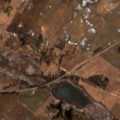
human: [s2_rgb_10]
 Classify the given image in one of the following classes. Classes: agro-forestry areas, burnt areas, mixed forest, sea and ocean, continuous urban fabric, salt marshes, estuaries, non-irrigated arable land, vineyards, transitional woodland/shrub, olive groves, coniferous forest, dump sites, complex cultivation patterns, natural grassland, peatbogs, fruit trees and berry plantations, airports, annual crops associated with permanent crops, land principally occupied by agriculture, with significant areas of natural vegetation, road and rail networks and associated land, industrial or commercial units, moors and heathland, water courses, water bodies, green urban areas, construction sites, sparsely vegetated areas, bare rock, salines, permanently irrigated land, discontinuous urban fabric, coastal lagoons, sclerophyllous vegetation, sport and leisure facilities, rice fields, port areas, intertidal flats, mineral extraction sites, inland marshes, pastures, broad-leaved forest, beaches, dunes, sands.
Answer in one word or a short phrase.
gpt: non-irrigated arable land, complex cultivation patterns, land principally occupied by agriculture, with significant areas of natural vegetation, broad-leaved forest, inland marshes